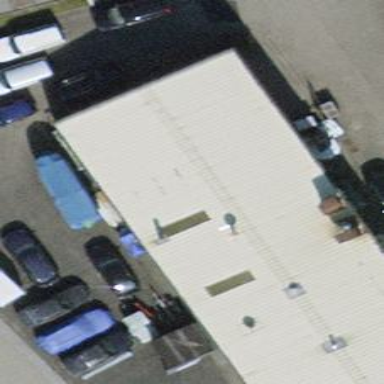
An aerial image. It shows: Industrial building with gabled roof.